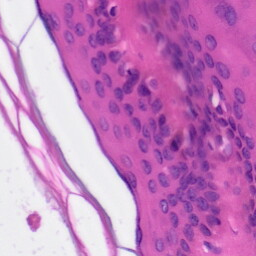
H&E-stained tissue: Skin